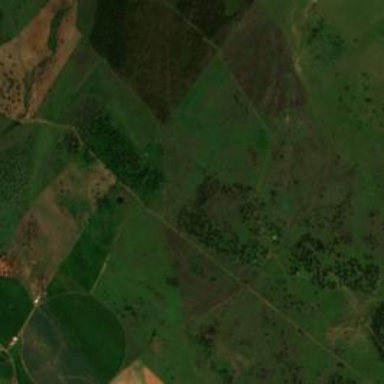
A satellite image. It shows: Beautiful dehesa grassland.